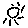
Label: sun